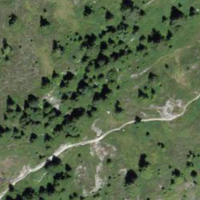
EUNIS habitat code: 23
Species observed at this site:
Erebia euryale